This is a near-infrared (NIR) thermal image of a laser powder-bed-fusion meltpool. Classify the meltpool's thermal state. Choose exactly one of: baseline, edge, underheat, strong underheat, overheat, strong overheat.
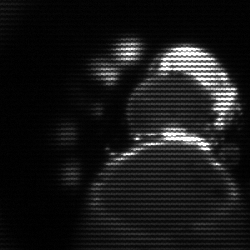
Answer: baseline